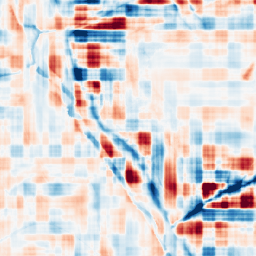
Category: wavelet
Decomposition family: wavelet_reverse_biorthogonal
Decomposition parameters: wavelet: rbio3.5
level: 5
Upsampling method: bicubic
Upsampling parameters: scale: 2
Upsampling scale: 2